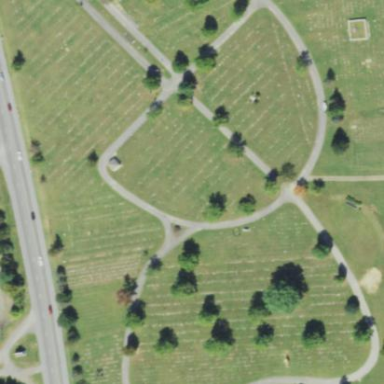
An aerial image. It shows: Cemetery with graves.